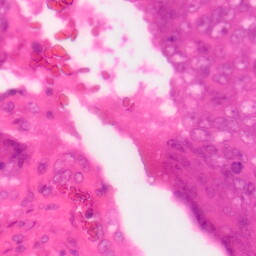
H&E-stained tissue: Colon